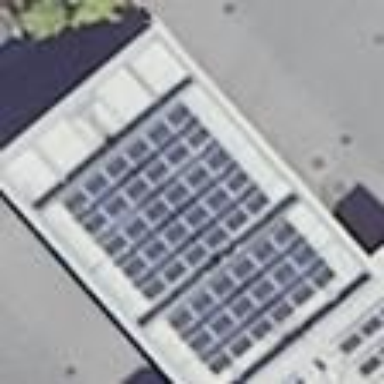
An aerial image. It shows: View of roof of building.